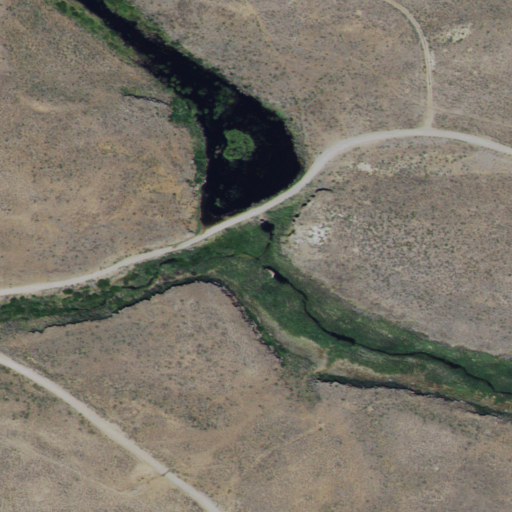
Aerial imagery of valley in Idaho named Lava Canyon containing shrub, open development, woody wetlands, and low intensity development